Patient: sex F, age 44
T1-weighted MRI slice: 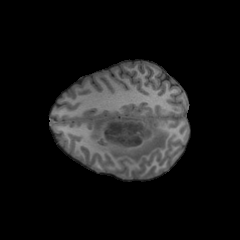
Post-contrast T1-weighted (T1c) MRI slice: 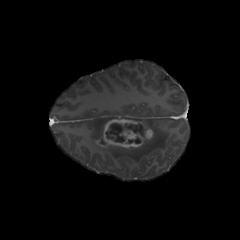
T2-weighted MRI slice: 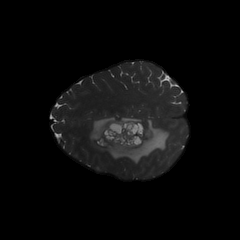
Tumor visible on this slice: yes
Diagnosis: Glioblastoma, IDH-wildtype
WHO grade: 4